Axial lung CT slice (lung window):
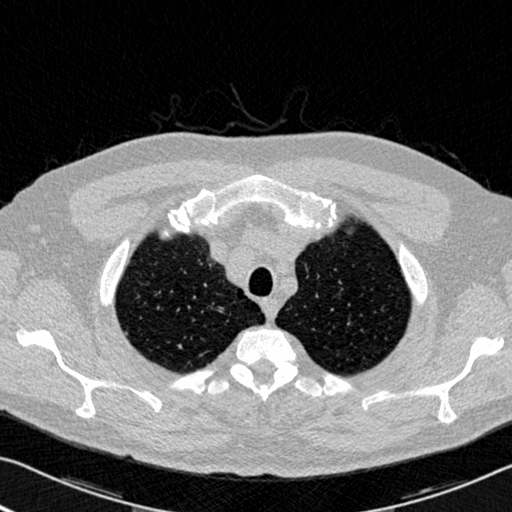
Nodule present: no